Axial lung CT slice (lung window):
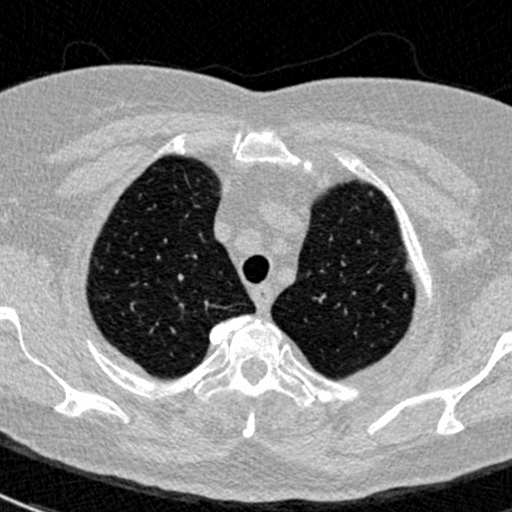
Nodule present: no